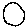
Label: circle